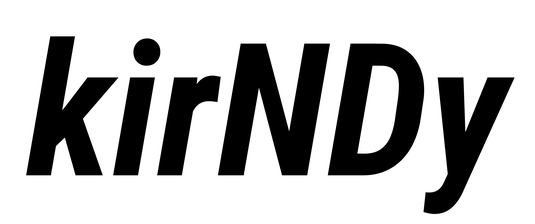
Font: Roboto-Italic_Condensed_Bold_Italic